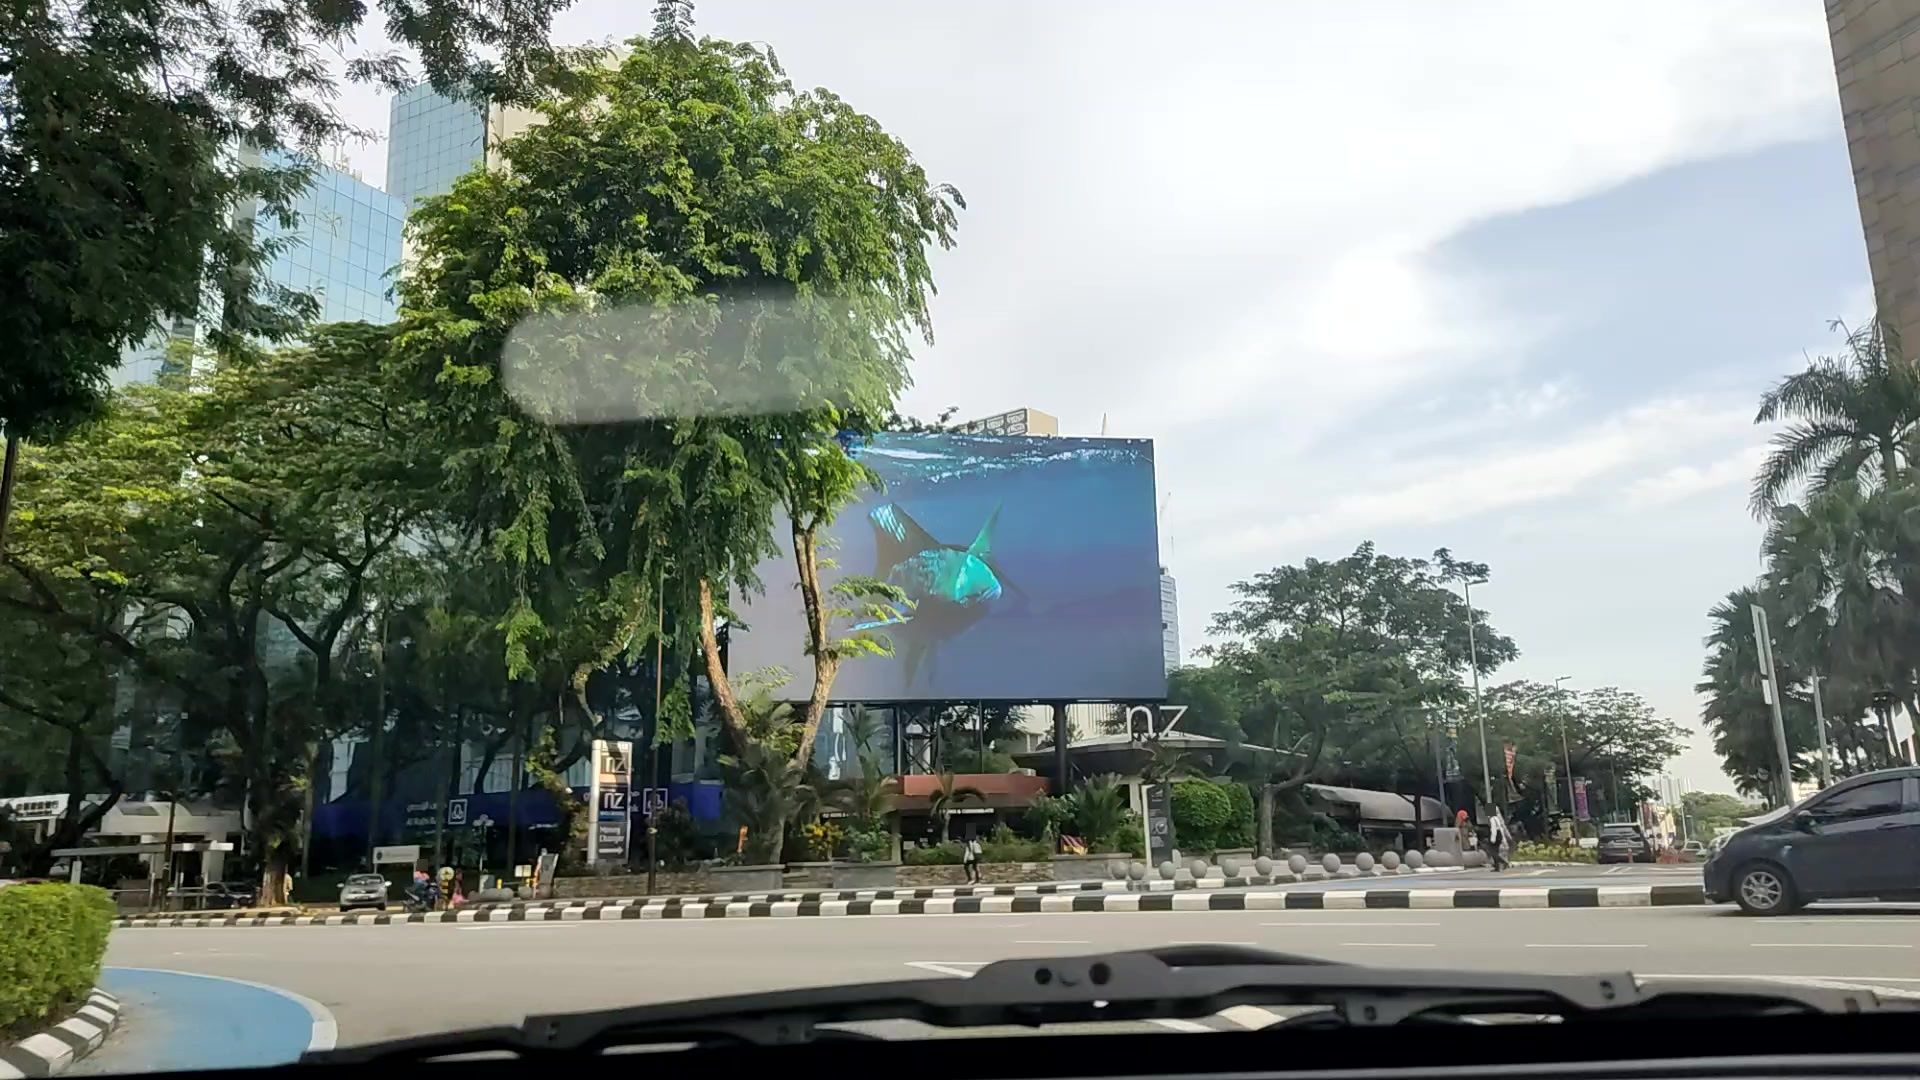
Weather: cloudy
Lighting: day
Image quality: good
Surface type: driving surface
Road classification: service, motorway_link
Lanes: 1, 2
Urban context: urban centre
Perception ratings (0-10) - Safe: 4.52, Lively: 7.53, Beautiful: 4.35, Boring: 0.73, Depressing: 3.69, Wealthy: 8.78